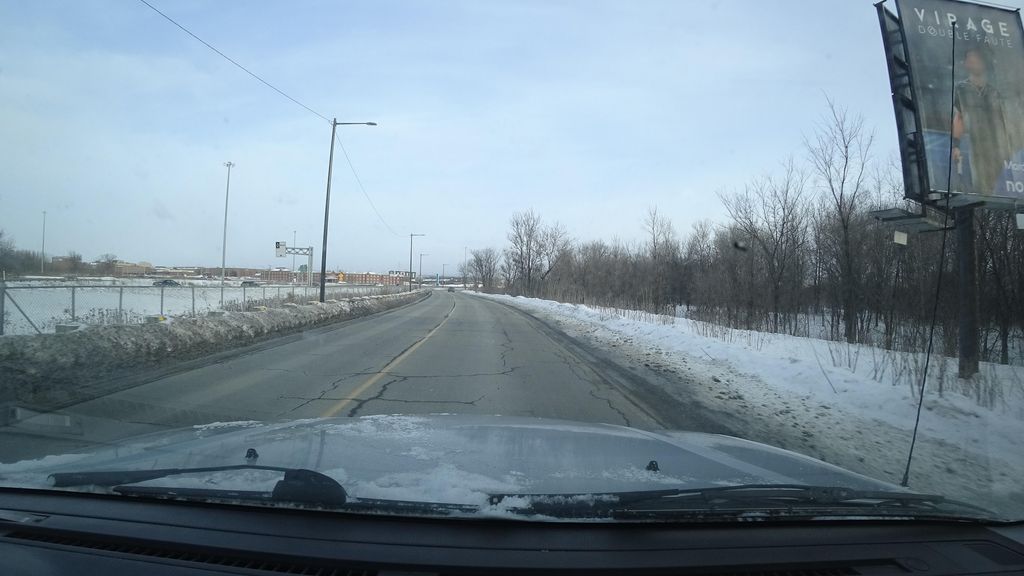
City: quebec_city